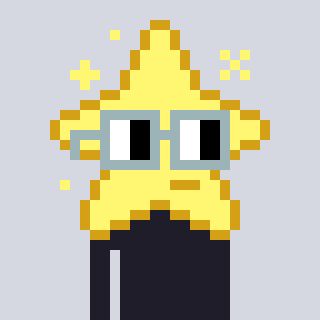
a pixel art character with square dark gray glasses, a star-shaped head and a slimegreen-colored body on a cool background